Question: I have a huge number of picture imports like this:

In the html code this pictures were used like:
'''
<source
media="(min-width: 1200px)"
srcset="/images/DISCLAIMER.jpg, /images/disclaimer-1140@2x.png 2x, /images/disclaimer-1140@3x.png 3x"
></source>
'''
Question: How can I move all the imports to a separate file and export them like disclaimer['320']['3x']? Maybe you know the example of this case.
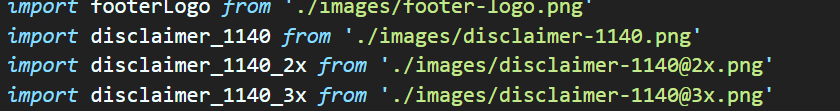
Answer: Do this:
Create file(let's call it asset.js) and import assets you want and then export them:
'''
import disclaimer from '...'
import disclaimer_3x from '...'
const disclaimer = {
320: {
3x: disclaimer_3x
}
}
export {
disclaimer
}
'''
then just import this file:
'''
import * as Asset from 'asset.js'
'''
and use them like this:
'''
Asset.disclaimer['320']['3x']
'''